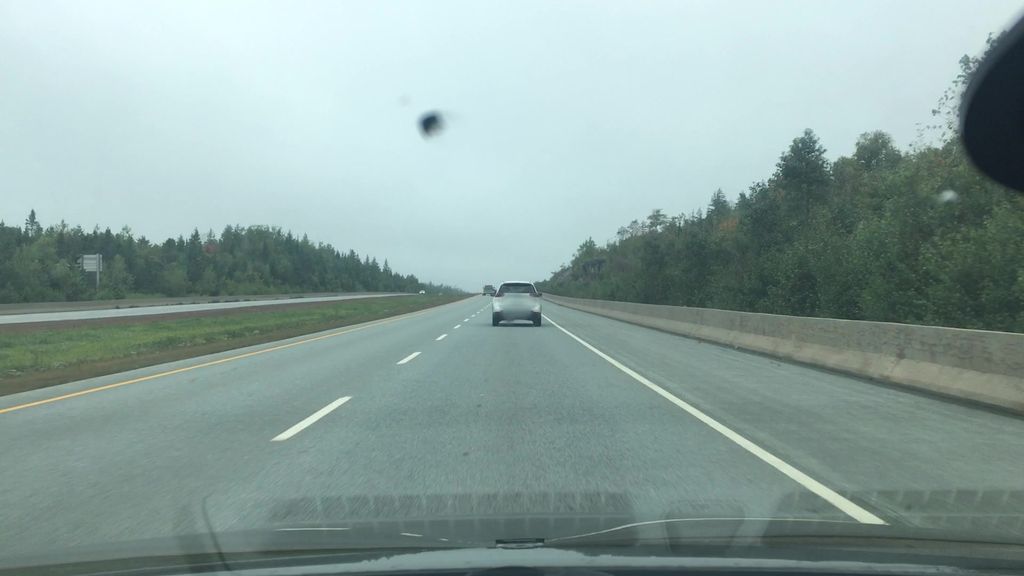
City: halifax